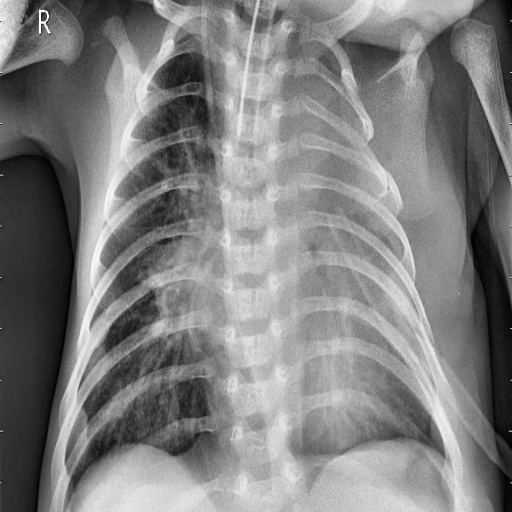
Finding: PNEUMONIA